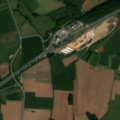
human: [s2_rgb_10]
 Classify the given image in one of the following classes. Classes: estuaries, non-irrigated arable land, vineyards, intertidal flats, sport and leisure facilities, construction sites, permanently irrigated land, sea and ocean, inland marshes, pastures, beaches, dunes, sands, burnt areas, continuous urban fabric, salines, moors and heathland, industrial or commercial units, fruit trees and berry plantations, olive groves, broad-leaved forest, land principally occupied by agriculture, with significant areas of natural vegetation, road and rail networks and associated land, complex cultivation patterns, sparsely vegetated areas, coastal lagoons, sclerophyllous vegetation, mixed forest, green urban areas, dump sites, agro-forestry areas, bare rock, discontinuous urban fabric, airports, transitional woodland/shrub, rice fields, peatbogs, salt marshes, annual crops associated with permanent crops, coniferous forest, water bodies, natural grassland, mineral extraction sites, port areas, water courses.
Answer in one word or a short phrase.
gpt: discontinuous urban fabric, non-irrigated arable land, pastures, complex cultivation patterns, broad-leaved forest